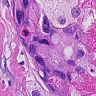
Metastatic tissue present: yes